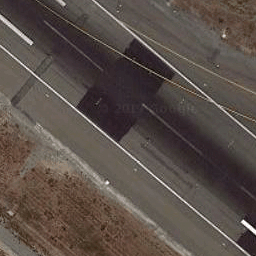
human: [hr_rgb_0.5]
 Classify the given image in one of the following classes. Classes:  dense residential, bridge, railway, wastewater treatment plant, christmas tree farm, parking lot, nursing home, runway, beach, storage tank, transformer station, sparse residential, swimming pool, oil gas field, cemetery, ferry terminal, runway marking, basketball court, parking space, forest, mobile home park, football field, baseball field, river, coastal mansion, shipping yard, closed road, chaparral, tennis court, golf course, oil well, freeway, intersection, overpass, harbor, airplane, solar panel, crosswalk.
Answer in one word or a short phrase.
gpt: runway